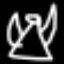
Label: angel